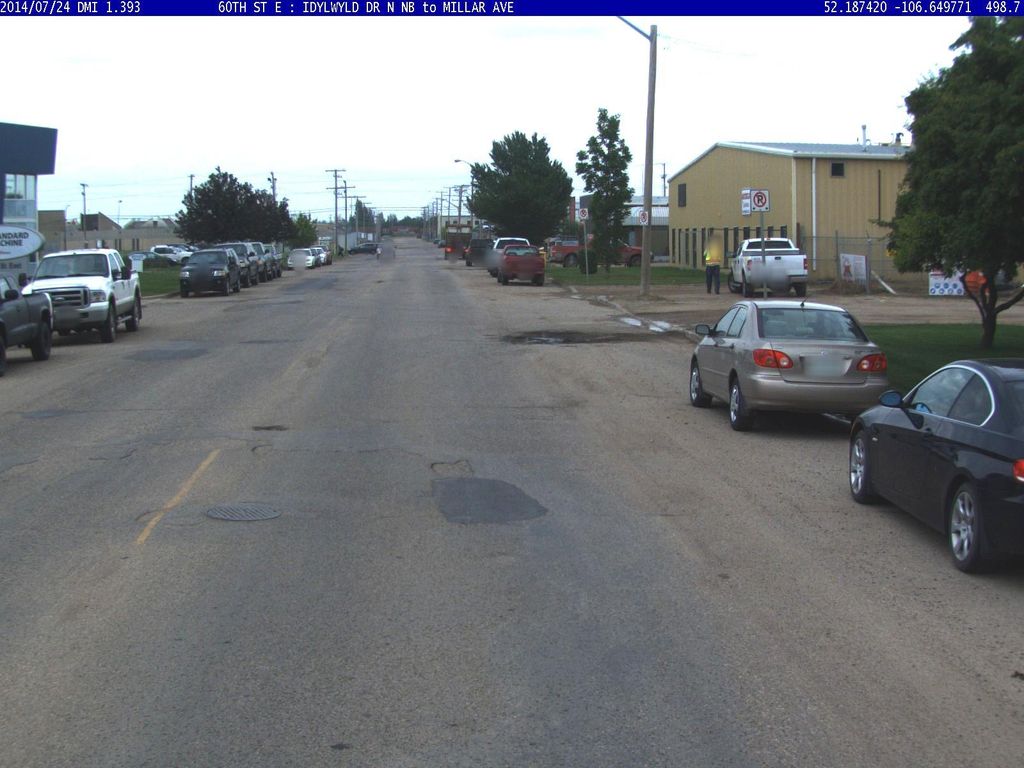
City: saskatoon